Question: I have a question which I haven't been able to answer to far, my issue is that I have a macro that is using a SQL lookup to access a SQL database and pull information. Within excel it is always forcing the dates to DD/MM/YYYY (You can force the formatting but when it passes it to the SQL side of things it still comes out as DD/MM/YYYY even if the formatting visually looks correct).
I have tried a number of changes to my code to try and 'force' it however I have had no luck am I over complicating it or is it alot harder to do that it should be? lol.
I will provide my VB code and the "Properties" for what the 'connection' looks like that is made from using the macro.
As a note, the format needs to be YYYY-MM-DD as this is how its stored within the database. Currently the only way to get around it is to use a " ' " infront of the date for instance '2013-12-01 to force it or else it goes to 01/12/2013.
Any ideas? I have been racking my brain for far too long lol.
Regards Jamie
Server is a SQLEXPRESS server if that info is needed.
Code below:
'''
Sub CustomisedSQLQuery()
'
' SQL Query to allow user customisation.
'
'
Dim FileName As String
Dim User As String
Dim StartDate As String
Dim EndDate As String
Dim Category As String
Dim Confirm As Variant
Confirm = MsgBox("Have you made sure that at least one of the search criteria's is populated? If so your excel may crash or you may kill the database.", vbQuestion + vbYesNo, "Wait....")
If Confirm = vbNo Then ActiveWorkbook.Sheets("Input Sheet").Activate
If Confirm = vbNo Then Exit Sub
FileName = Worksheets("Input Sheet").Cells(10, 1)
User = Worksheets("Master DATA").Cells(1, 1)
StartDate = Worksheets("Input Sheet").Cells(10, 3)
EndDate = Worksheets("Input Sheet").Cells(10, 4)
Category = Worksheets("Master DATA").Cells(1, 5)
MyStr = Format(StartDate, "yyyy/mm/dd")
MyStr = Format(EndDate, "yyyy/mm/dd")
Sheets("Output Sheet").Select
Cells.Select
Selection.ClearContents
Range("A1").Select
With ActiveSheet.ListObjects.Add(SourceType:=0, Source:= _
"ODBC;DRIVER=SQL Server;SERVER=SERVERADDRESS;UID=USERNAME;PWD=PASSWORD;APP=Microsoft Office 2010;WSID=ID" _
, Destination:=Range("$A$1")).QueryTable
.CommandText = Array( _
"SELECT DocumentsRead.userID, DocumentsRead.fileName, DocumentsRead.category, DocumentsRead.downloadedByUser, DocumentsRead.timeDownloaded, DocumentsRead.timeR" _
, _
"ead" & Chr(13) & "" & Chr(10) & "FROM EndUsers.dbo.DocumentsRead DocumentsRead" & Chr(13) & "" & Chr(10) & "WHERE (DocumentsRead.fileName Like '" & FileName & "') AND (DocumentsRead.category='" & Category & "') AND (DocumentsRead.timeRead Is Null) " _
, "AND (DocumentsRead.timeDownloaded Between {ts '" & StartDate & " 00:00:01'} An" _
, "d {ts '" & EndDate & " 00:00:01'})")
.RowNumbers = False
.FillAdjacentFormulas = False
.PreserveFormatting = True
.RefreshOnFileOpen = False
.BackgroundQuery = True
.RefreshStyle = xlInsertDeleteCells
.SavePassword = False
.SaveData = True
.AdjustColumnWidth = True
.RefreshPeriod = 0
.PreserveColumnInfo = True
.Refresh BackgroundQuery:=False
End With
Sheets("Input Sheet").Select
End Sub
'''
This is the connection properties from SQL
'''
SELECT DocumentsRead.userID, DocumentsRead.fileName, DocumentsRead.category, DocumentsRead.downloadedByUser, DocumentsRead.timeDownloaded, DocumentsRead.timeRead
FROM EndUsers.dbo.DocumentsRead DocumentsRead
WHERE (DocumentsRead.fileName Like 'GB') AND (DocumentsRead.category='Notices') AND (DocumentsRead.timeRead Is Null) AND (DocumentsRead.timeDownloaded Between {ts '01/12/2013 00:00:01'} And {ts '08/11/2013 00:00:01'})
'''
The input sheet looks as follows:

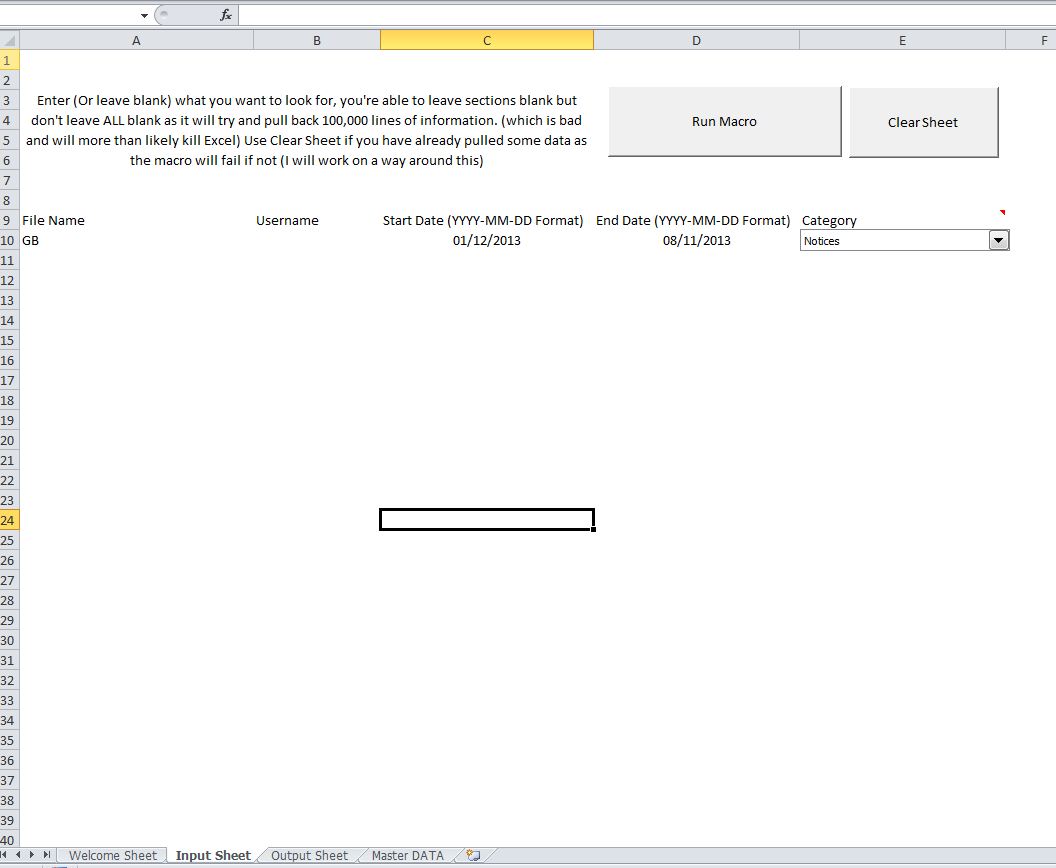
Answer: It looks like your problem is in the formatting of the StartDate/EndDate. Here is your code:
'''
MyStr = Format(StartDate, "yyyy/mm/dd")
MyStr = Format(EndDate, "yyyy/mm/dd")
'''
Here is what I assume you want to be doing:
'''
StartDate = Format(StartDate, "yyyy-mm-dd")
EndDate = Format(EndDate, "yyyy-mm-dd")
'''
I believe you can also tell Access the string is a date by wrapping it in #. Such as
'''
"and DocumentsRead.timeDownloaded >= #" & StartDate & "#" & vbcrlf & _
"and DocumentsRead.timeDownloaded < #" & EndDate & "#"
'''